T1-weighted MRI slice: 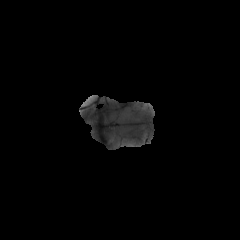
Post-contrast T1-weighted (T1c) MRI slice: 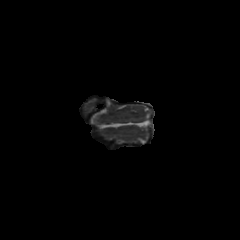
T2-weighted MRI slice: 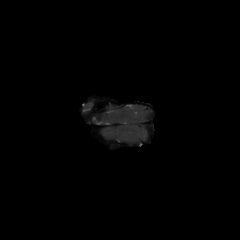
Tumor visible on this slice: no